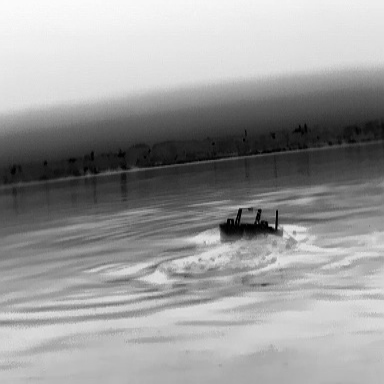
There is a canoe in the infrared image.